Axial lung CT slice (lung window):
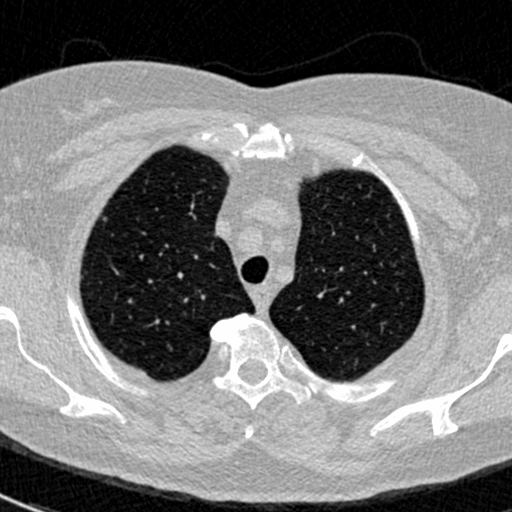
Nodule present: no